Question: I have a Jquery slider.
'''
<link href="jquery-ui-1.8.10.custom.css" rel="stylesheet" type="text/css"/>
<script src="jquery-1.7.1.min.js"></script>
<script src="jquery-ui.min.js"></script>
<STYLE>
#demo-frame > div.demo { padding: 1px !important; }
</STYLE>
<SCRIPT>
$(function() {
$( "#glider" ).slider({step:10, animate:true, min:0, max:100, value:50});
});
</SCRIPT>
<DIV class=demo>
<DIV id=glider></DIV></DIV>
'''

How can I put notches on the steps for 10 values I want to put some notch on each step like on 0, 10, 20, 30 ....100. How can I do that?
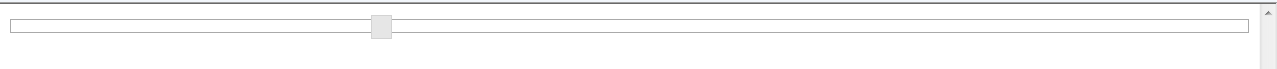
Answer: It looks like the handle is styleed using a % left of the
'''
<a href="#" class="ui-slider-handle ui-state-default ui-corner-all" style="left: 10%;"></a>
'''
Of it's containing slider:
'''
<div id="slider" class="ui-slider ui-slider-horizontal ui-widget ui-widget-content ui-corner-all"><a href="#" class="ui-slider-handle ui-state-default ui-corner-all" style="left: 10%;"></a></div>
'''
So I'm guessing perhaps if you can extract the slider points to work out the % and then style your marker notches using the same %'s.
I'm afraid mine isn't the whole answer, as I'm unsure without digging into it how to get the slider points out as a percentage. Perhaps take a look at the unminified version of jquery-ui slider and see how the percentage is calculated?